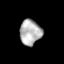
Tissue: prostate
Cell type: B cells
Senescence score: 0.7347
Nuclear area (px): 526
Mean DAPI intensity: 180.217